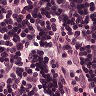
Metastatic tissue present: no